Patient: sex F, age 77
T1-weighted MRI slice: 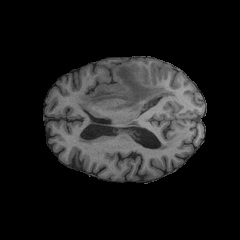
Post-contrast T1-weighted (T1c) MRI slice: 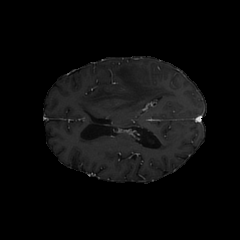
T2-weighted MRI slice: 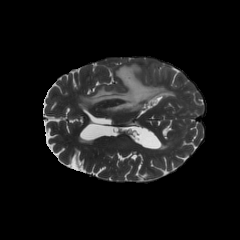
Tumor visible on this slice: yes
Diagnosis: Glioblastoma, IDH-wildtype
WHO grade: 4